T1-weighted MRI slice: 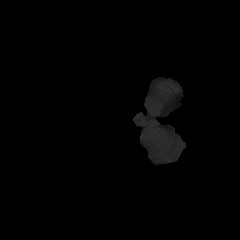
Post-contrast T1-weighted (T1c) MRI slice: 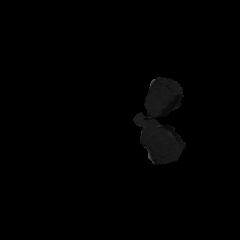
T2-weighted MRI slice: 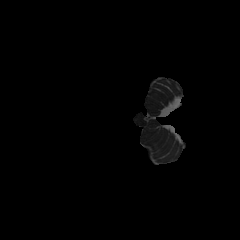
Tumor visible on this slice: no